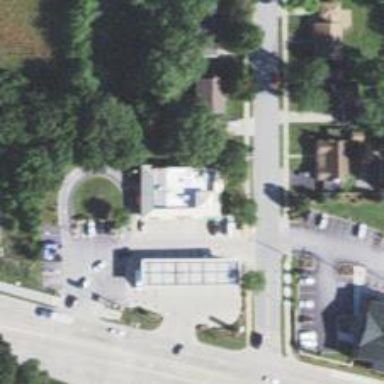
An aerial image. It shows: Convenience shop.